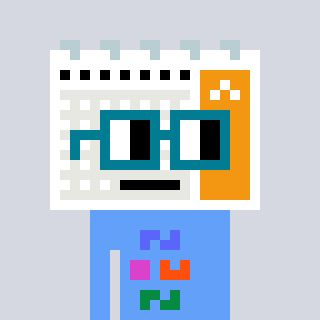
a pixel art character with square dark green glasses, a calendar-shaped head and a blue-colored body on a cool background